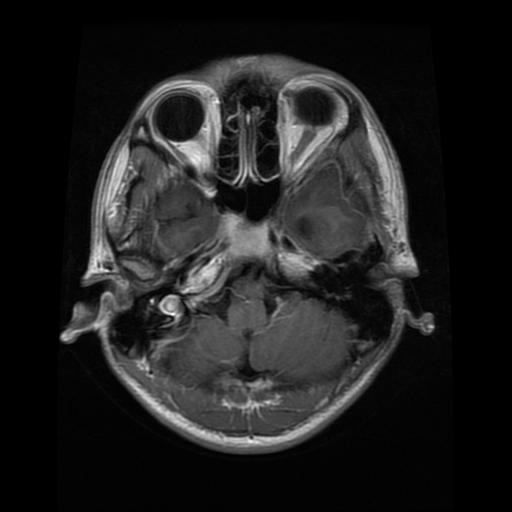
Label: glioma